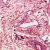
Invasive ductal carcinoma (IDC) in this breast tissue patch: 0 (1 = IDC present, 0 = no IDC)